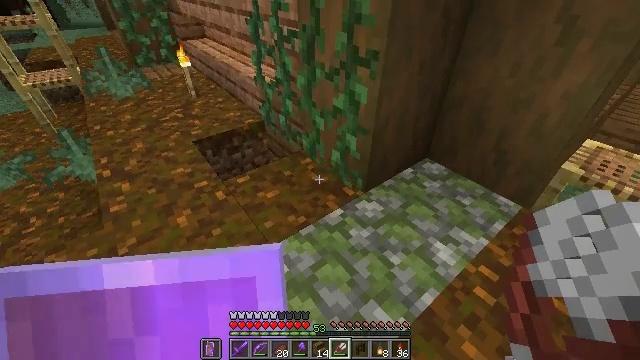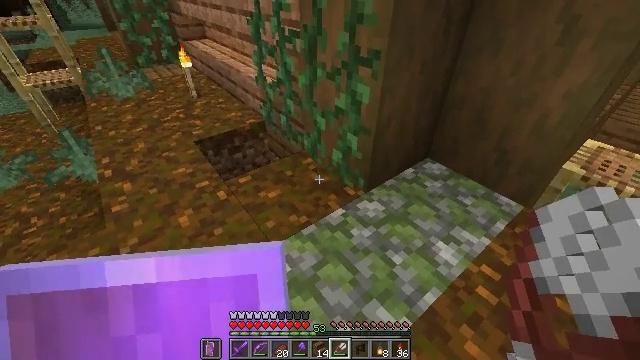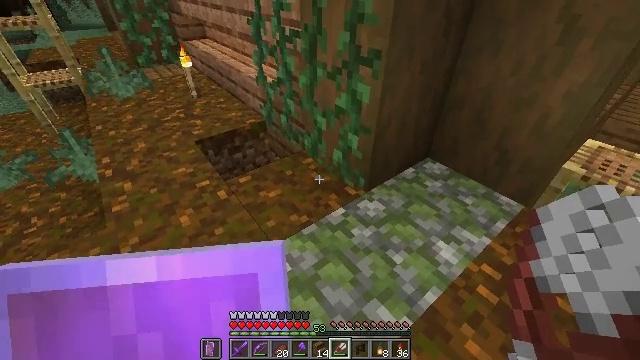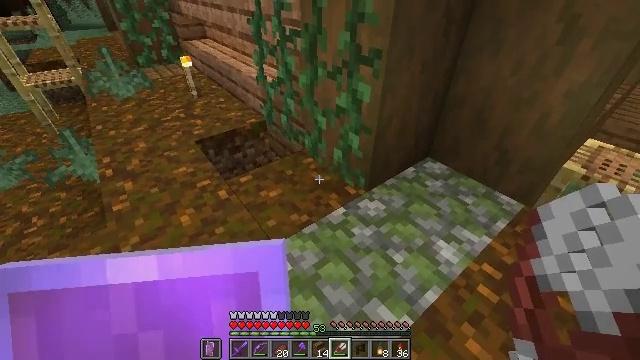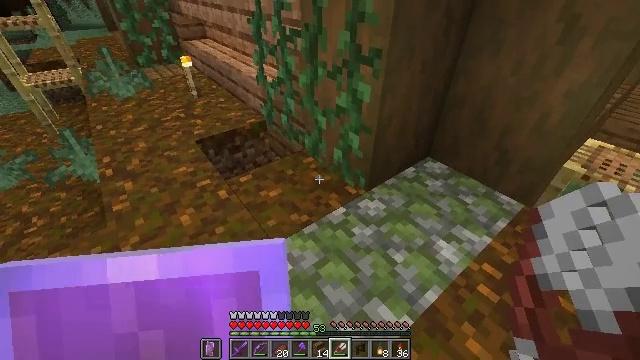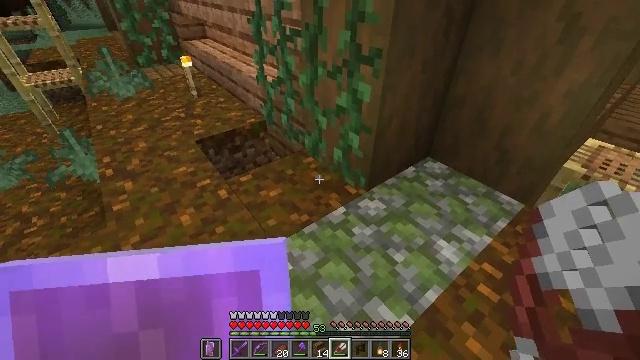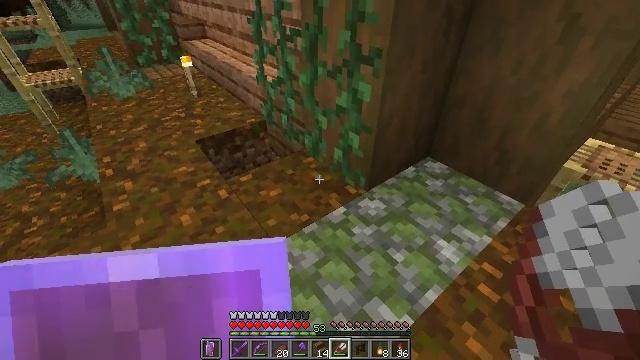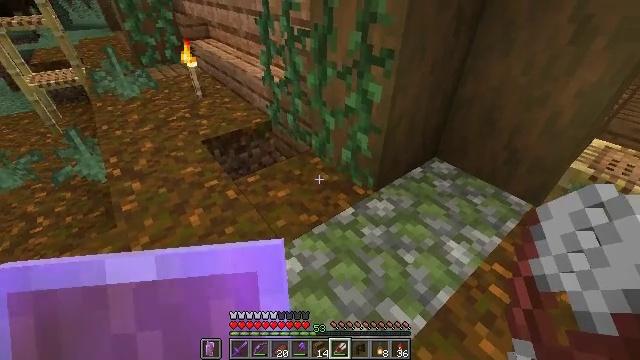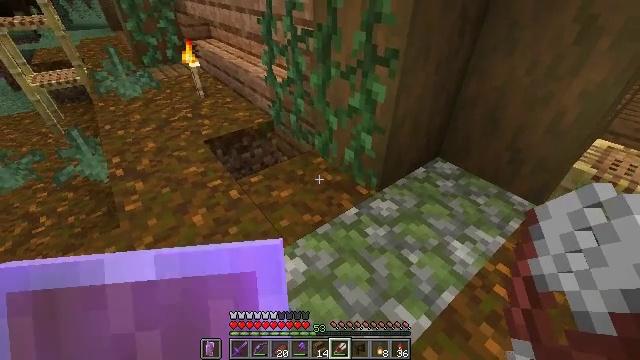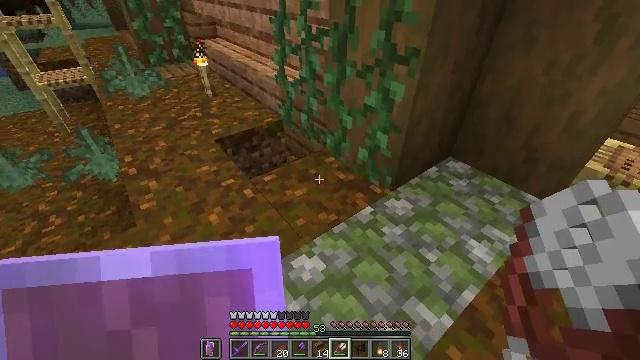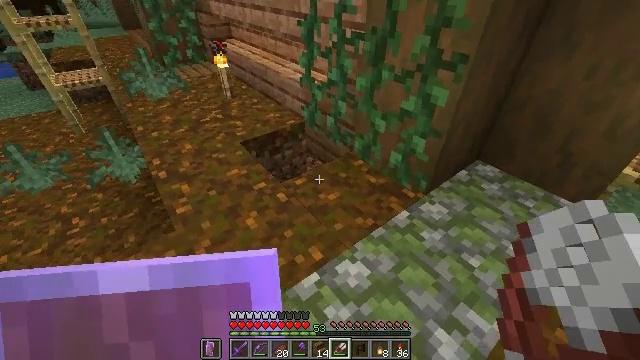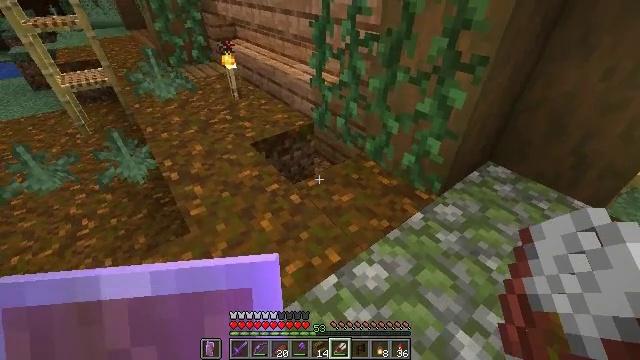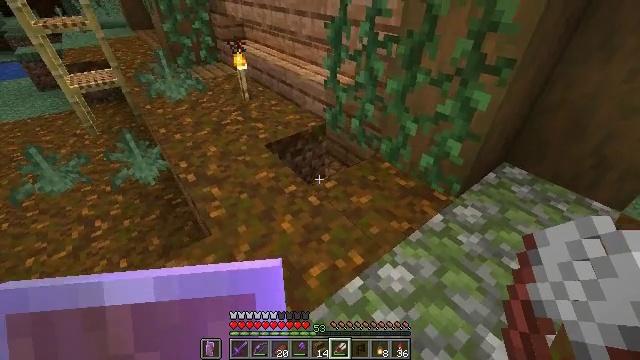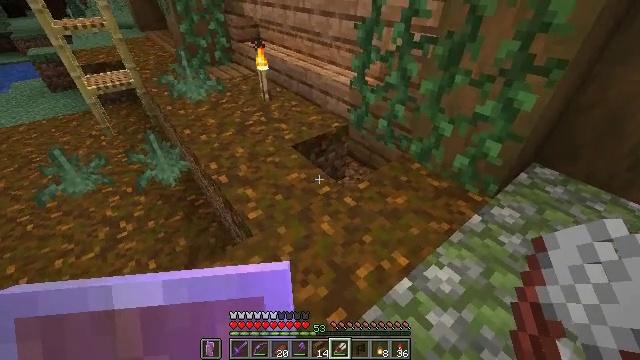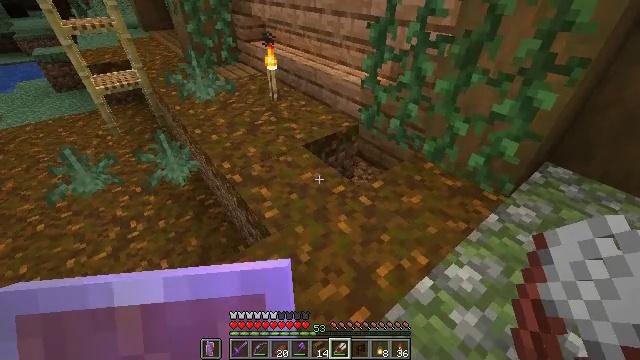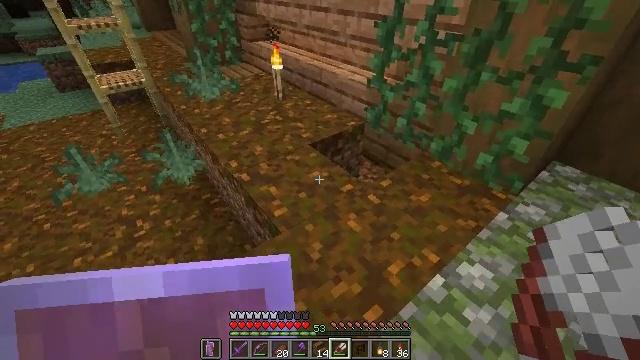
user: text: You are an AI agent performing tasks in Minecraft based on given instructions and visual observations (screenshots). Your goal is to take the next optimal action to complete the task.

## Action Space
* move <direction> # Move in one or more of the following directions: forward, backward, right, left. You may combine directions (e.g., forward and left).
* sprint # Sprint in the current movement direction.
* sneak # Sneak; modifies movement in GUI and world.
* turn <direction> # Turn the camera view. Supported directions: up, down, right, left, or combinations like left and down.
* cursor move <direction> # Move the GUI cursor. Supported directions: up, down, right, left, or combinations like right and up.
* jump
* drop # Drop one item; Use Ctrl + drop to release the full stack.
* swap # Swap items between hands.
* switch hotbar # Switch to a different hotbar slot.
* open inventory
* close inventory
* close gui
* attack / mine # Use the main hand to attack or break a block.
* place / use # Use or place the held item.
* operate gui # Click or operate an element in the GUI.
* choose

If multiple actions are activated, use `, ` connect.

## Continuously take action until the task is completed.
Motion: motion action
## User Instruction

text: Collect mossy cobblestone from a structure.
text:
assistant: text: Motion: no_op
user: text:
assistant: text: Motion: no_op
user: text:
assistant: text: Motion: no_op
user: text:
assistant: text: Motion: no_op
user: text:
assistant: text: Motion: no_op
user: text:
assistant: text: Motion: no_op
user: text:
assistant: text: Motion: move left
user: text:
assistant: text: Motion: move left
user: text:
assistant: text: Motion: move left
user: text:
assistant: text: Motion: move left
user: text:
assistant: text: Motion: move left
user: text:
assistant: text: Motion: move left
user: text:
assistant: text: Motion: move left
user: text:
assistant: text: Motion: no_op
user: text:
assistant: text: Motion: no_op
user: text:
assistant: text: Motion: move forward
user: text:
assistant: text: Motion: move forward
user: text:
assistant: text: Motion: move forward
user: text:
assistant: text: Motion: move forward
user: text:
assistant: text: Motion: move forward
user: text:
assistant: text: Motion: move forward
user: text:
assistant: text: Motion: move forward, turn down
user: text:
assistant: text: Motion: move forward, turn right and down
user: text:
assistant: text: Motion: move forward, turn right and down
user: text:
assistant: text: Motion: turn right and down
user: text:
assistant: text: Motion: turn right and down
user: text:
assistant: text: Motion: no_op
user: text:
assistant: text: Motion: no_op
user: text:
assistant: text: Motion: no_op
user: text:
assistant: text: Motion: no_op